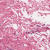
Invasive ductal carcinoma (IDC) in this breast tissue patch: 0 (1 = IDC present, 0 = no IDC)